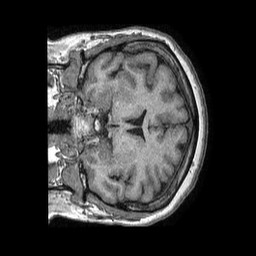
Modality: T1w
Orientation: coronal
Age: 52
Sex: female
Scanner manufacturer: philips
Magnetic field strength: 1.5 T
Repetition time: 0.007514 s
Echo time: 0.003413 s